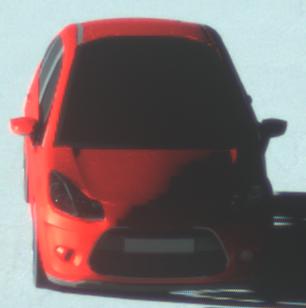
Make: Citroen
Model: C3 1.1
Detailed model: C3 (II)
Model produced from: 2010/01
Model produced until: 2012/03
Doors: 5
Color: red
Road condition: dry road
Daytime: sunrise or sunset
Contrast: high contrast